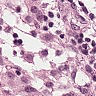
Metastatic tissue present: no